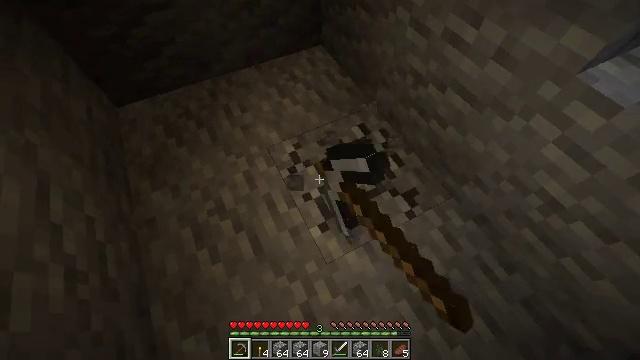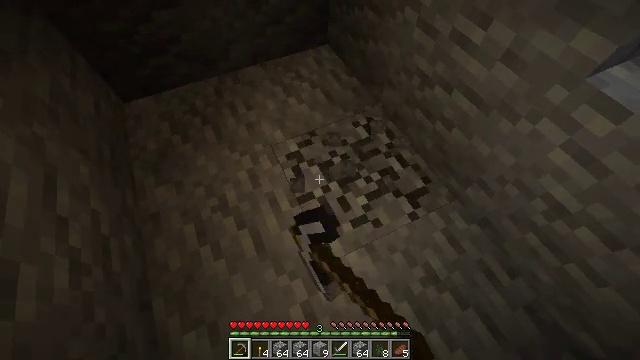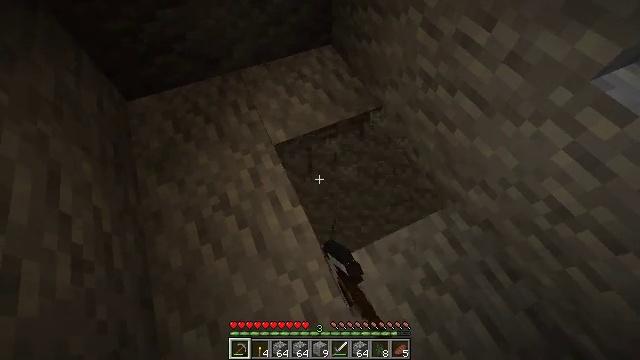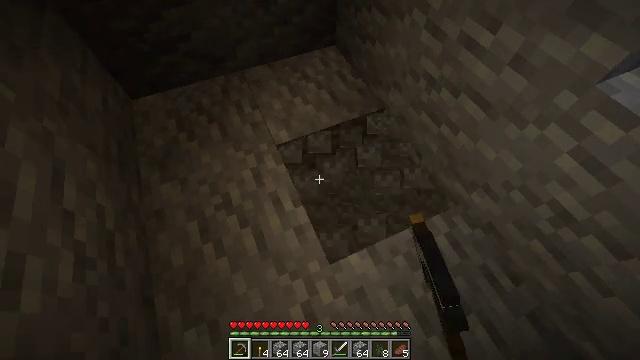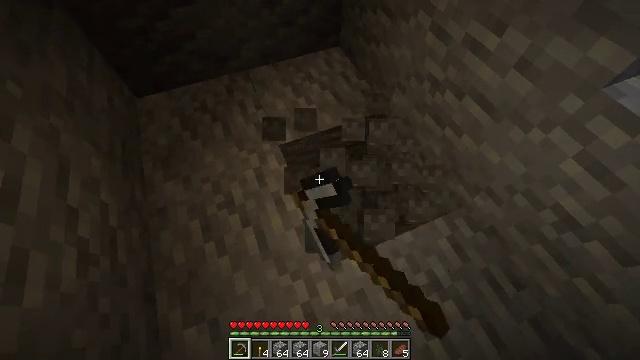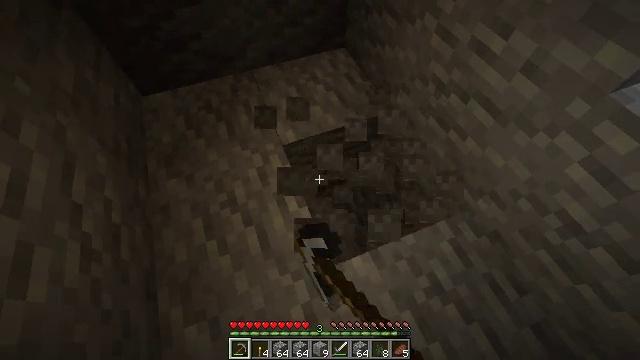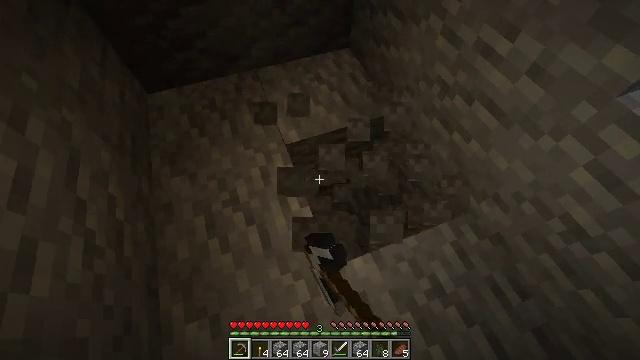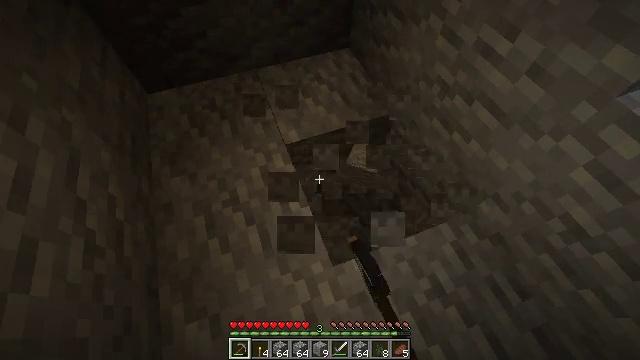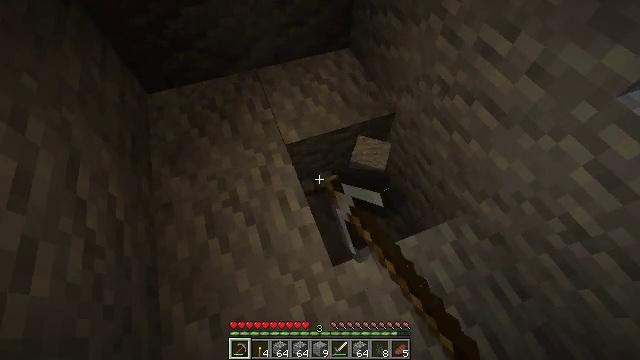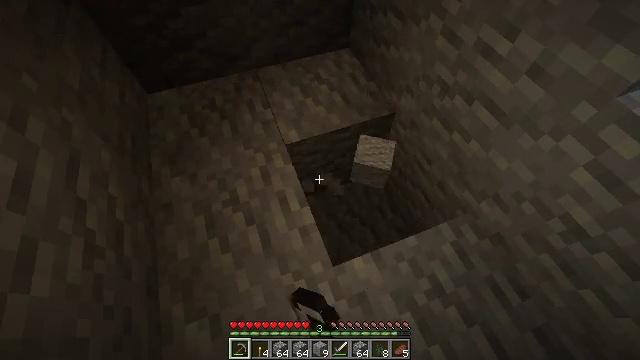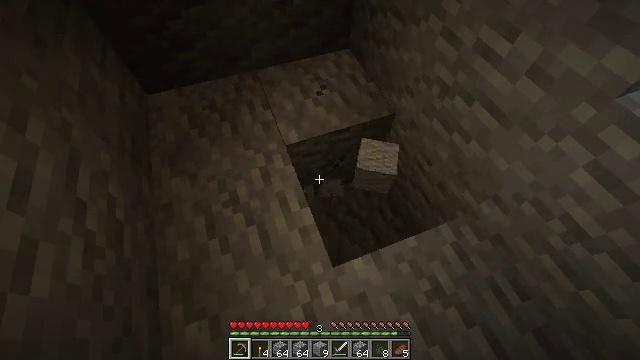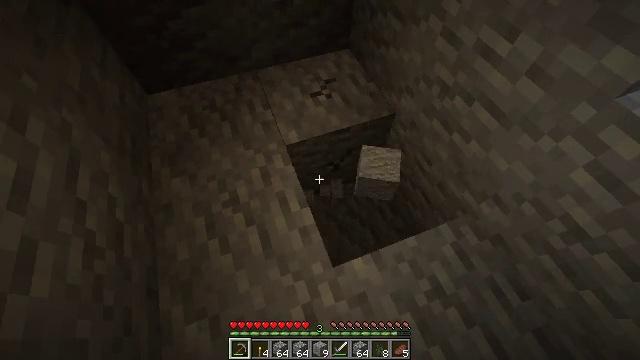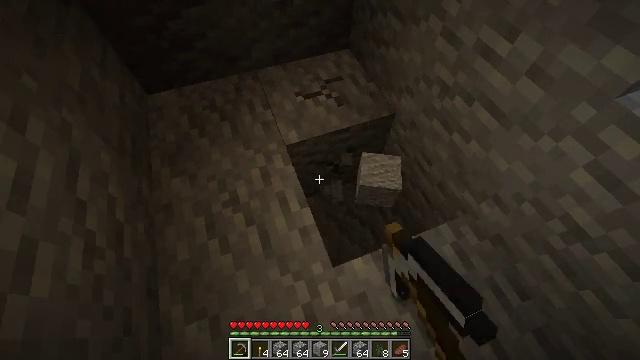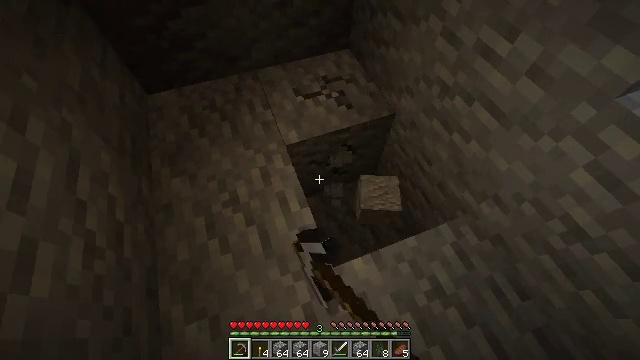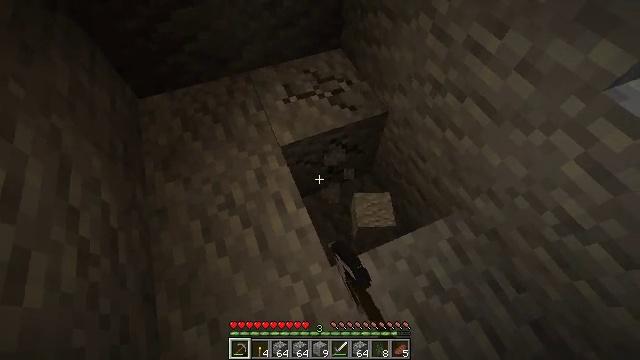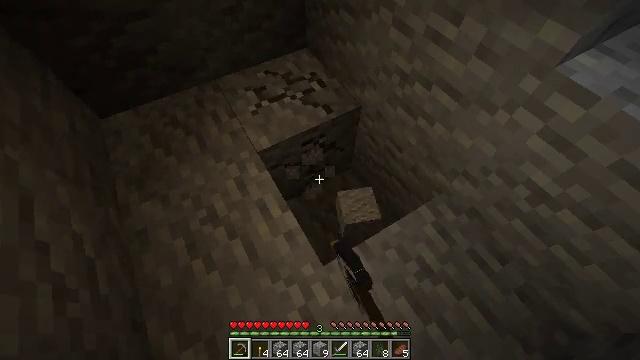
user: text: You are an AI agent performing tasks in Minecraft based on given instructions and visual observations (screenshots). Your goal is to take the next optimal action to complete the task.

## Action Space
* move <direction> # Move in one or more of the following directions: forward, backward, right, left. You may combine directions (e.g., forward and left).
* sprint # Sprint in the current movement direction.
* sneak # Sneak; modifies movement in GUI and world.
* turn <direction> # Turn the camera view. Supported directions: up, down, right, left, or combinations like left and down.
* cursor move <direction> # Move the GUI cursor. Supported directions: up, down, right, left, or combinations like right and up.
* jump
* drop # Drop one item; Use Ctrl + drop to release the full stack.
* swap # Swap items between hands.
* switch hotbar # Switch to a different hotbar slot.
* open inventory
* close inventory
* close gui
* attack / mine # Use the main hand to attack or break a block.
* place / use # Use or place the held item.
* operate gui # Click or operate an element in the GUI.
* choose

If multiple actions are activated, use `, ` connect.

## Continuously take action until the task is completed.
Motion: motion action
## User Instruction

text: Break the andesite to collect it.
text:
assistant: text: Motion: turn left, attack / mine
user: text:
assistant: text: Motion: attack / mine
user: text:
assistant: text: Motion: attack / mine
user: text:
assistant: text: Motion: turn left, attack / mine and use / place
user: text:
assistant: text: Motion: turn left, attack / mine and use / place
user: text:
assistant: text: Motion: turn left, attack / mine and use / place
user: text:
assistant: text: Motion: attack / mine and use / place
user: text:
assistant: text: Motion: attack / mine and use / place
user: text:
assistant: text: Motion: attack / mine and use / place
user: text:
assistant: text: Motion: attack / mine and use / place
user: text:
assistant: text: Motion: attack / mine
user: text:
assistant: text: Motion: attack / mine
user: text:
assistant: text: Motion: attack / mine
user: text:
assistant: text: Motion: turn right, attack / mine
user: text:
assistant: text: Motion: turn right, attack / mine
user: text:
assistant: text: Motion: turn right, attack / mine
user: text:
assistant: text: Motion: turn right, attack / mine
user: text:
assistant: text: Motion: attack / mine
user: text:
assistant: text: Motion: attack / mine
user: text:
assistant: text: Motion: attack / mine
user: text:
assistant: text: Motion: attack / mine
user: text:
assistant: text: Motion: attack / mine
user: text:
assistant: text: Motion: attack / mine
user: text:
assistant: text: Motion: attack / mine
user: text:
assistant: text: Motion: attack / mine
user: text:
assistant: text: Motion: attack / mine
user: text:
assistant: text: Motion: attack / mine
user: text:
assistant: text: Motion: attack / mine
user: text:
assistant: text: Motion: attack / mine
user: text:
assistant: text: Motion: attack / mine